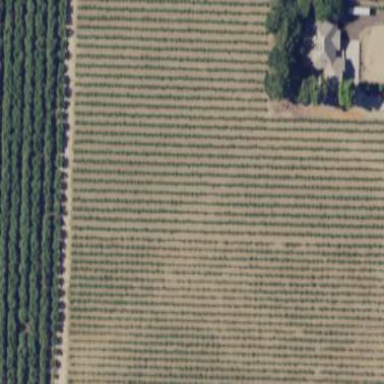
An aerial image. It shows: Vineyard.